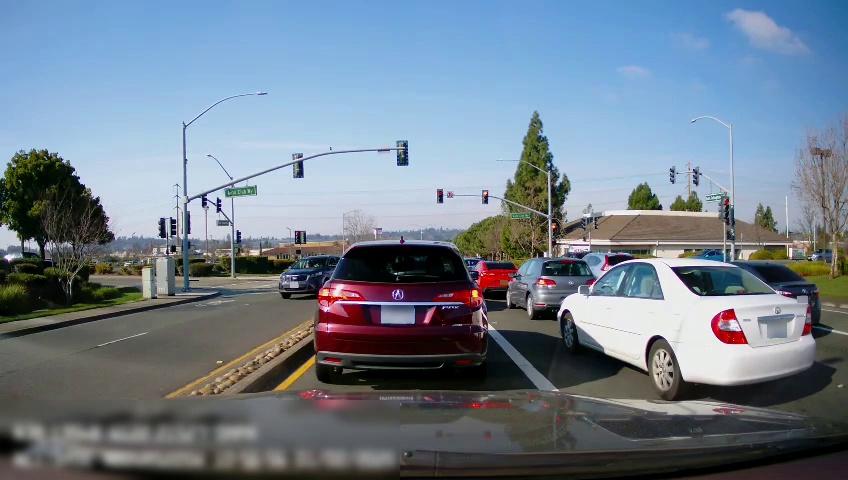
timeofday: Day
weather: Sunny
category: Drivable Space
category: Drivable Space
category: Vehicles | Car
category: Vehicles | SUV
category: Vehicles | SUV
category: Vehicles | Car
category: Vehicles | Car
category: Vehicles | Car
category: Vehicles | SUV
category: Vehicles | Car
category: Vehicles | Car
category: Lanes | Current Lane
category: Lanes | Current Lane
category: Lanes | Current Lane
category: Lanes | Alternate Lane
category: Lanes | Opposite Lane
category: Traffic | Signs
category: Traffic | Signs
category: Traffic | Signs
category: Traffic | Signs
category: Traffic | Lights
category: Traffic | Lights
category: Traffic | Lights
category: Traffic | Lights
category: Traffic | Lights
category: Traffic | Lights
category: Traffic | Lights
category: Traffic | Lights
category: Traffic | Lights
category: Traffic | Lights
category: Traffic | Lights
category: Traffic | Lights
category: Traffic | Lights
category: Traffic | Lights
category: Traffic | Lights